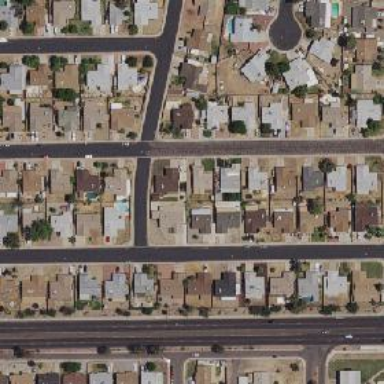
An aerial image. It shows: Residential road.